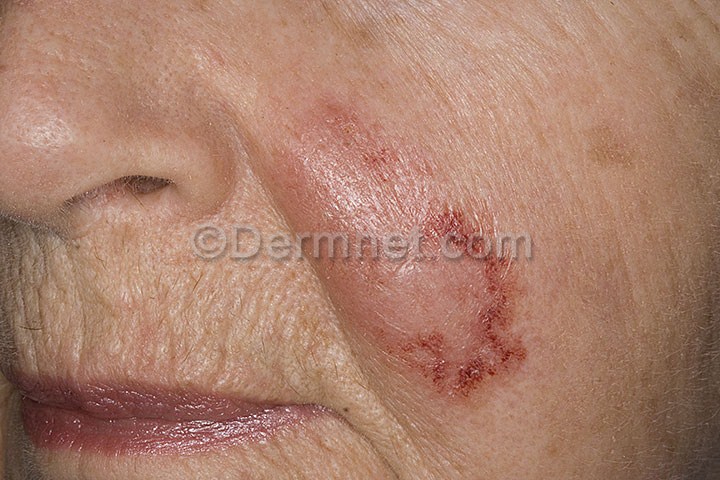
Disease: Melanoma Skin Cancer Nevi and Moles